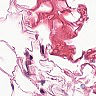
Metastatic tissue present: no